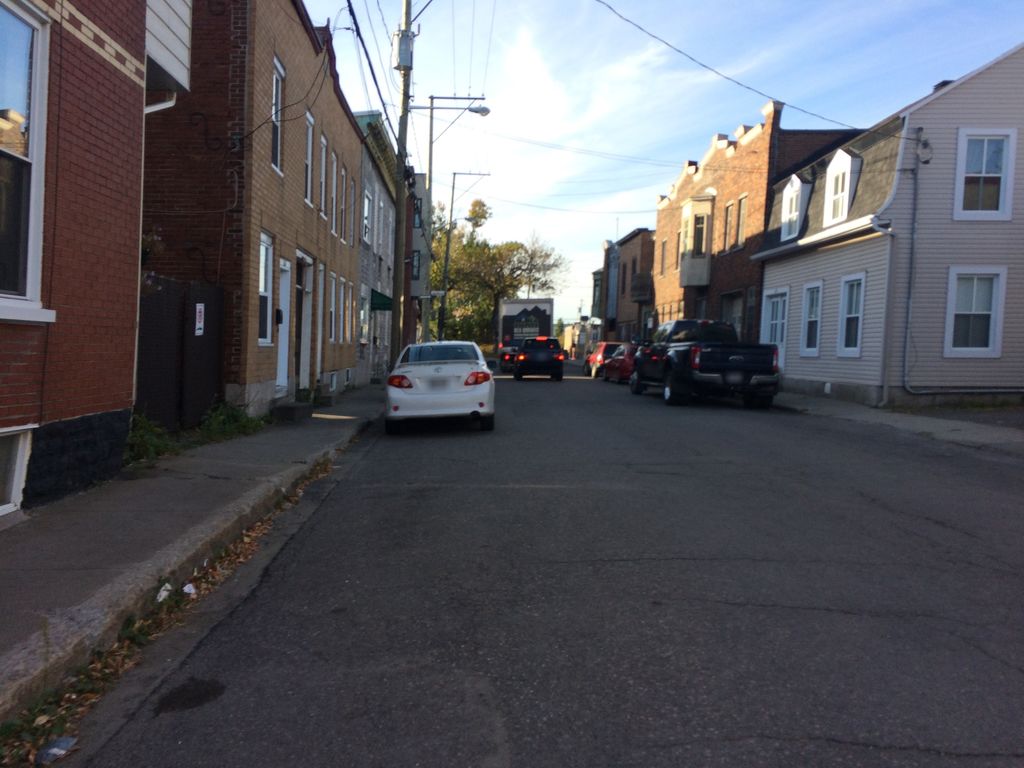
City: quebec_city